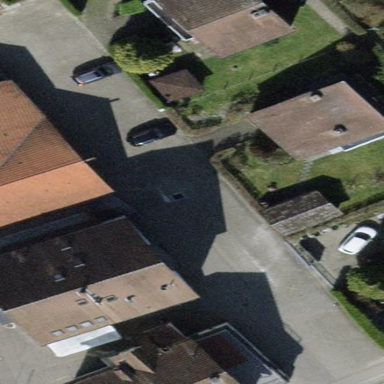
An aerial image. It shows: Parking area with surface made of sett.